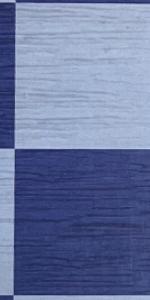
Label: Empty